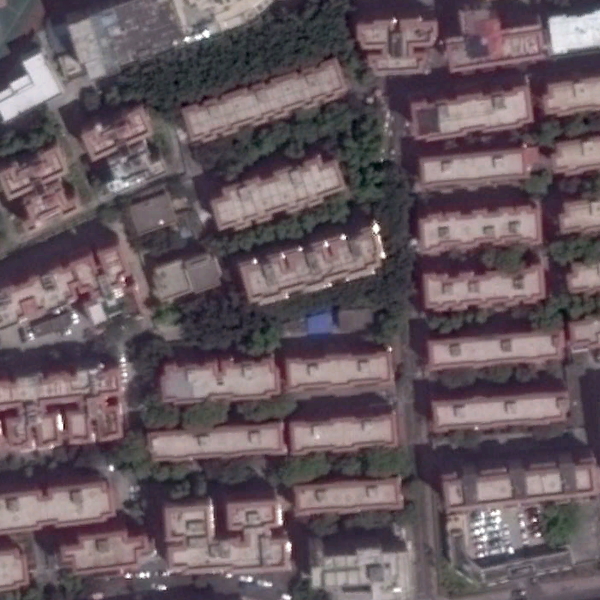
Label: DenseResidential